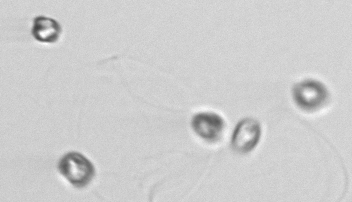
Label: Thalassiosira_sp_aff_mala